Question: Count the number of objects in the diagram.
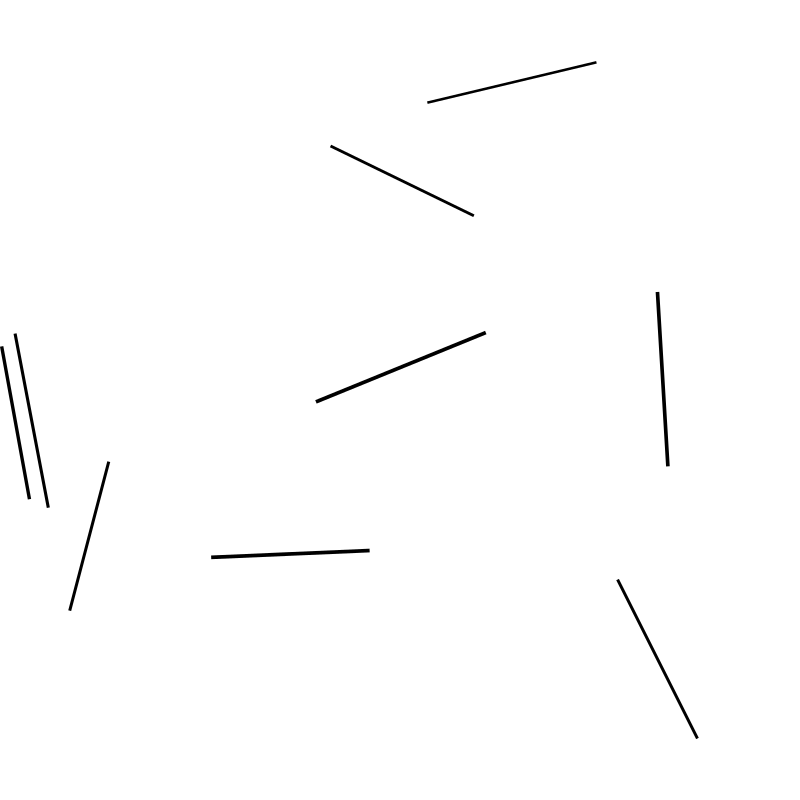
Answer: 9